Field crop: maize
Growth stage: 2
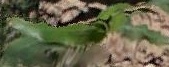
Species: maize